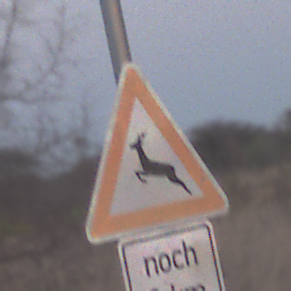
Verkehrszeichen: WildwechselRechts
Zusatzzeichen unten: LaengeEinerStrecke4
Umgebung: Outdoor, Nature
Tageszeit: SunriseSunset
Wetter: Clear
Licht: Natural
Jahreszeit: NotSpecified
Kontrast: LowContrast